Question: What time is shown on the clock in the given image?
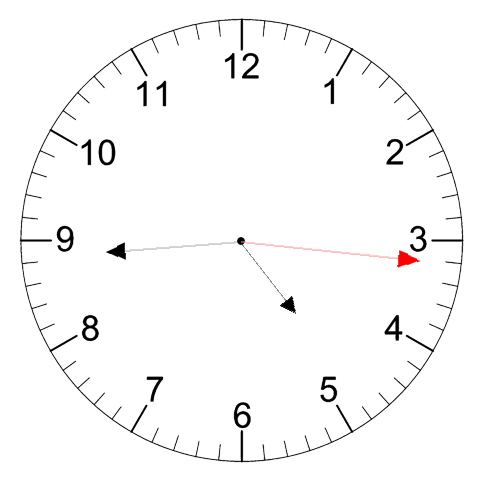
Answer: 04:44:16